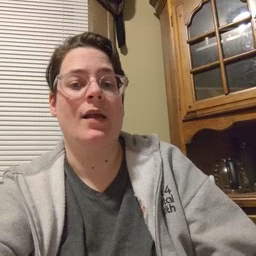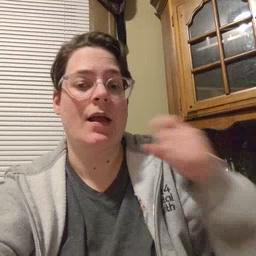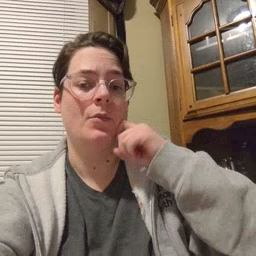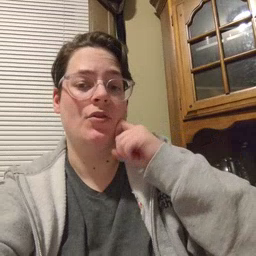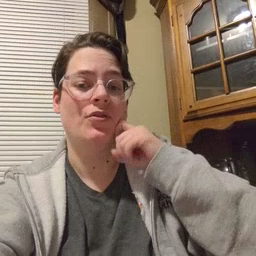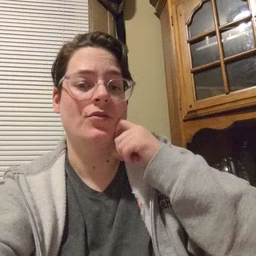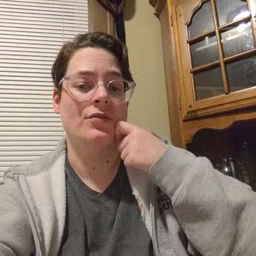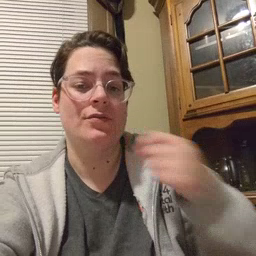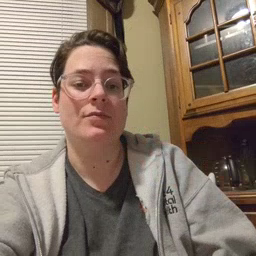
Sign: apple